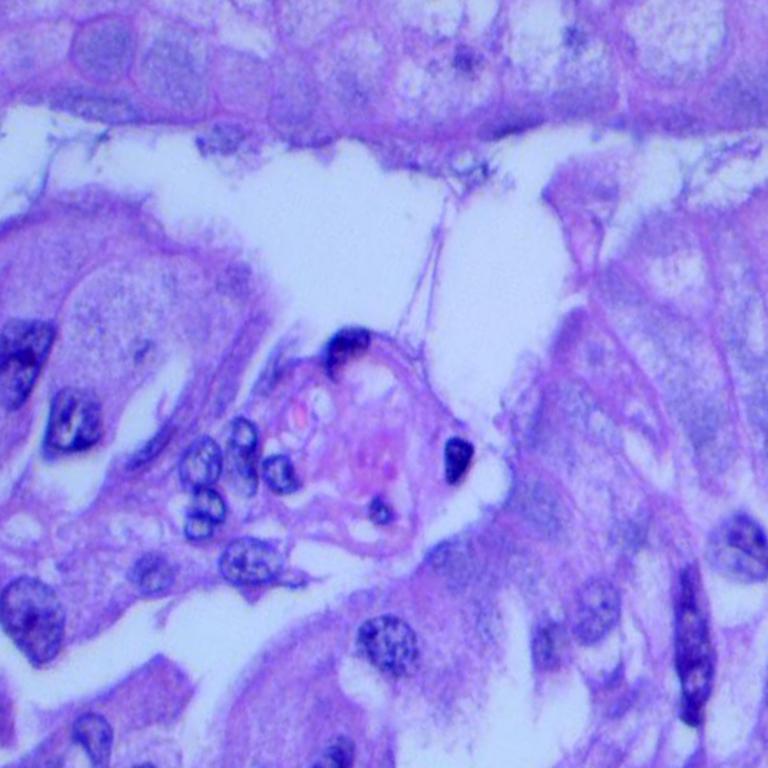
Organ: lung
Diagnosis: adenocarcinomas